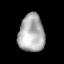
Tissue: lung
Cell type: Epithelial cells
Senescence score: 0.2036
Nuclear area (px): 960
Mean DAPI intensity: 173.972